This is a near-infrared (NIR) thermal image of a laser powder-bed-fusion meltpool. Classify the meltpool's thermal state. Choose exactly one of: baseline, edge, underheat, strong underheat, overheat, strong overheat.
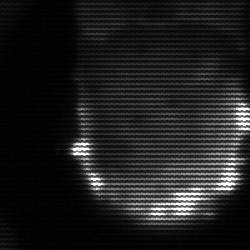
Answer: baseline